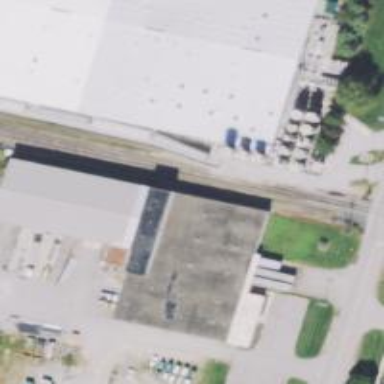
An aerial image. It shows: Warehouse.